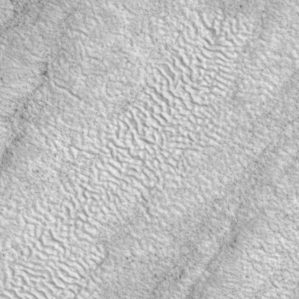
Label: non_frost